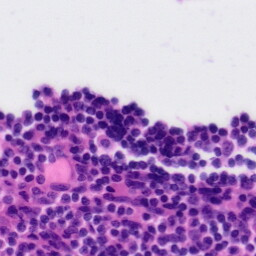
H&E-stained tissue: Tonsil